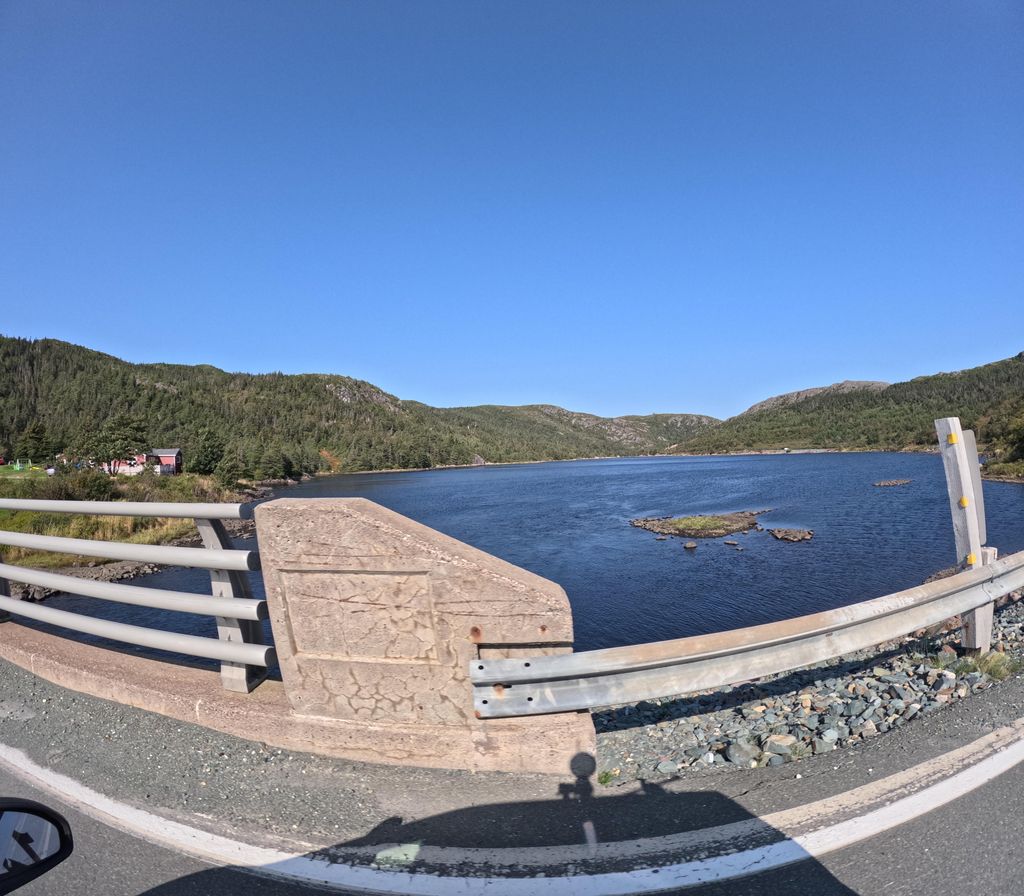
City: st_johns